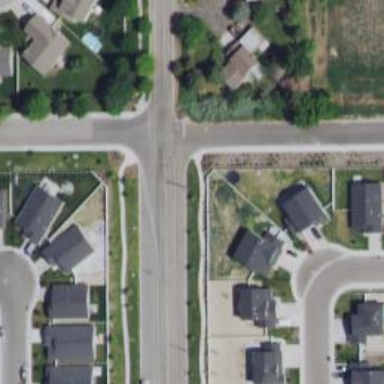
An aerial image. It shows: Unmarked road crossing.